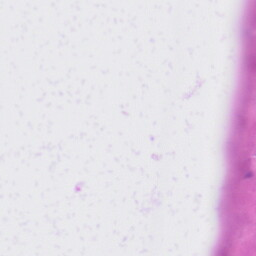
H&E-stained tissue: Liver